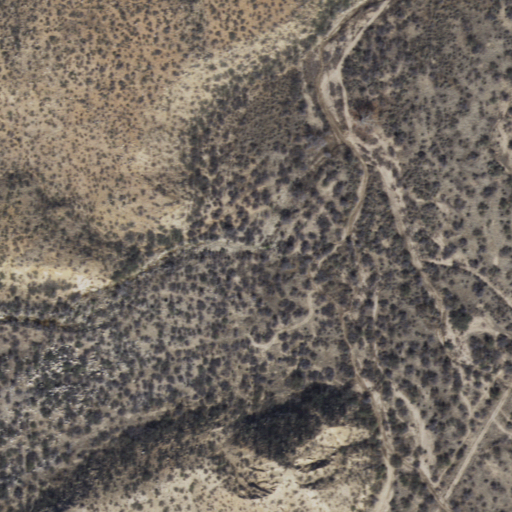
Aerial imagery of valley in Arizona named Veach Canyon containing shrub and grassland